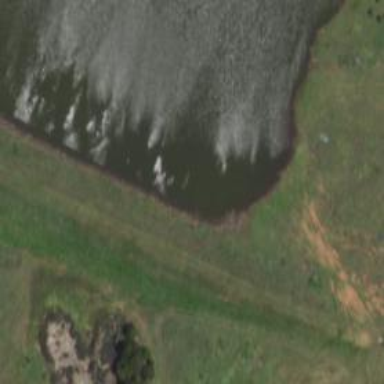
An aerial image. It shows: Dam along waterway.